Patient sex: M
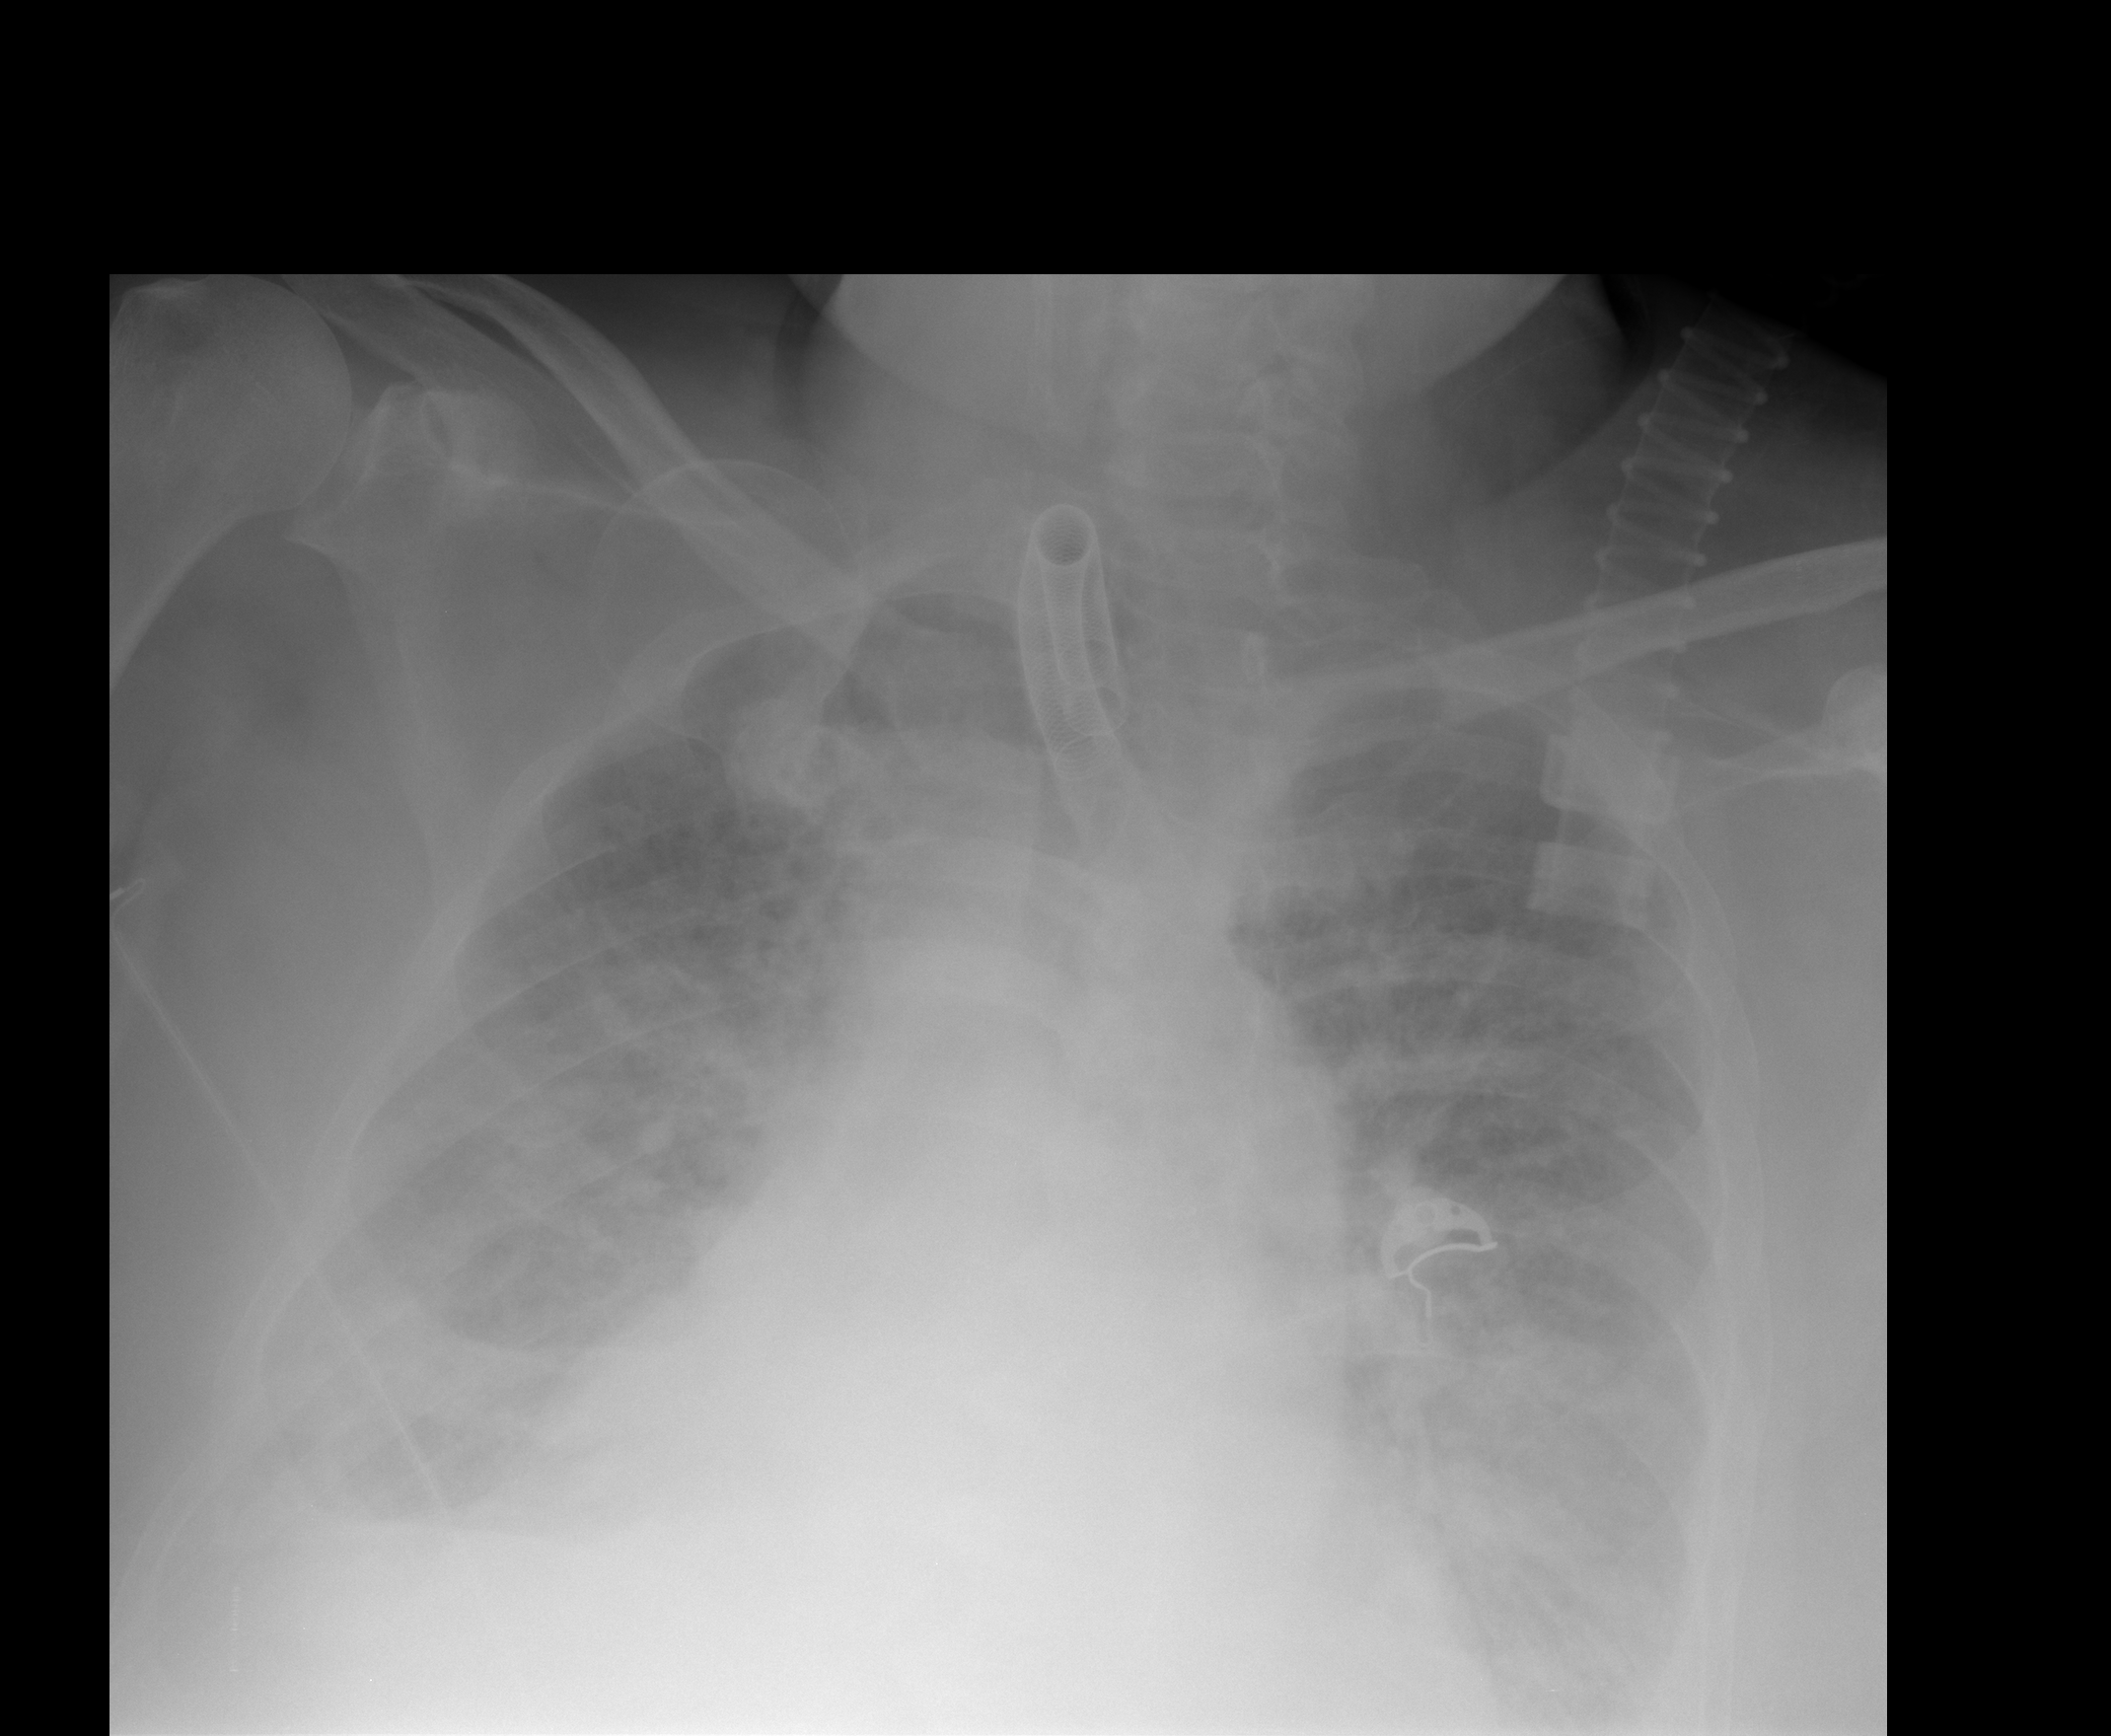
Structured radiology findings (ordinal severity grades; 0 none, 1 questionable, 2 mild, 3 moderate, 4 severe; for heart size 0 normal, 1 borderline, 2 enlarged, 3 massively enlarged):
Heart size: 2
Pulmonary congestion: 3
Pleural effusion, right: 2
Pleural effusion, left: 2
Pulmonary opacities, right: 2
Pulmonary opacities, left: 2
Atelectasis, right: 3
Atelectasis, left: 3